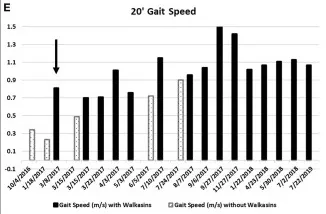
20' Gait Speed prior to and while wearing the Walkasins. Higher on the ABC, FGA, Mini-BESTest, and 20' Gait speed and lower scores on the VADL are better. He started wearing the Walkasins. On 3/8/2017 noted with an arrow. Note that occasionally the Walkasins. Device was turned off for a day and on those dates his perception of balance and functional ability decreased.
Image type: chart (chart)